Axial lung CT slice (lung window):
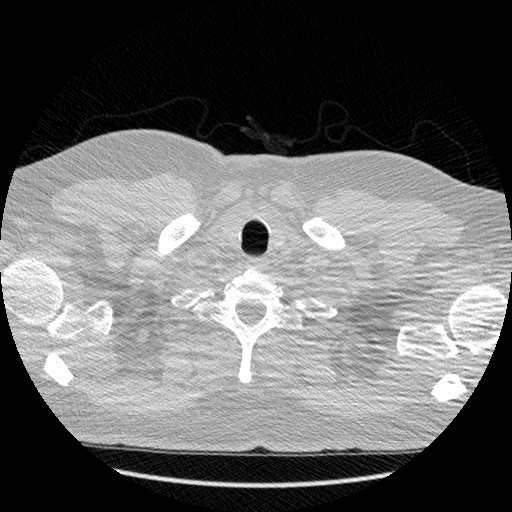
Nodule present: no